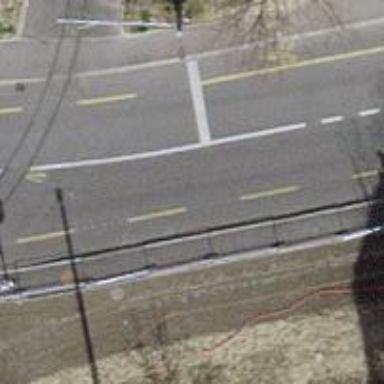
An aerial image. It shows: Residential road with asphalt surface and designated cycle lane.